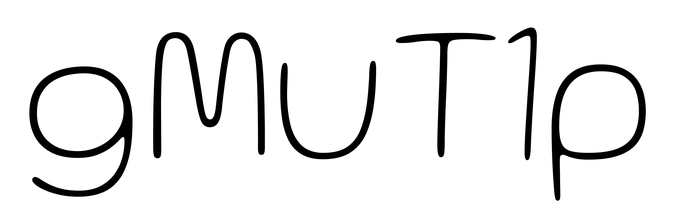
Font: Gluten_Thin